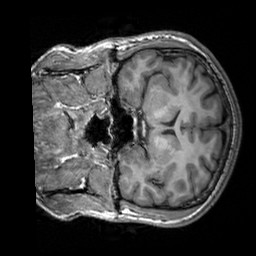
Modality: T1w
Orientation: coronal
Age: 26
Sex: male
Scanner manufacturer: siemens
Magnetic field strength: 3 T
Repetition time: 2.3 s
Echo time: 0.00303 s